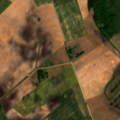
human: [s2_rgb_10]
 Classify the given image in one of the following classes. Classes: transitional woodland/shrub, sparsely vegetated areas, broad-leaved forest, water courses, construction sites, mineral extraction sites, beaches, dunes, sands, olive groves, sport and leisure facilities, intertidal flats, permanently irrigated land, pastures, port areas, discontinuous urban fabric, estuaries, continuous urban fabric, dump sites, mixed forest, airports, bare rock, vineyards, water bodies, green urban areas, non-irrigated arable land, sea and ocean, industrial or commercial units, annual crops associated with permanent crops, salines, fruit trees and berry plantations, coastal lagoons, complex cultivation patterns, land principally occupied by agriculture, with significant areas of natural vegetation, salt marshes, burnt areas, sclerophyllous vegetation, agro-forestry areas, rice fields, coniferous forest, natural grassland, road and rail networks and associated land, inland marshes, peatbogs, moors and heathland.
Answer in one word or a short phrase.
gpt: non-irrigated arable land, pastures, broad-leaved forest, transitional woodland/shrub